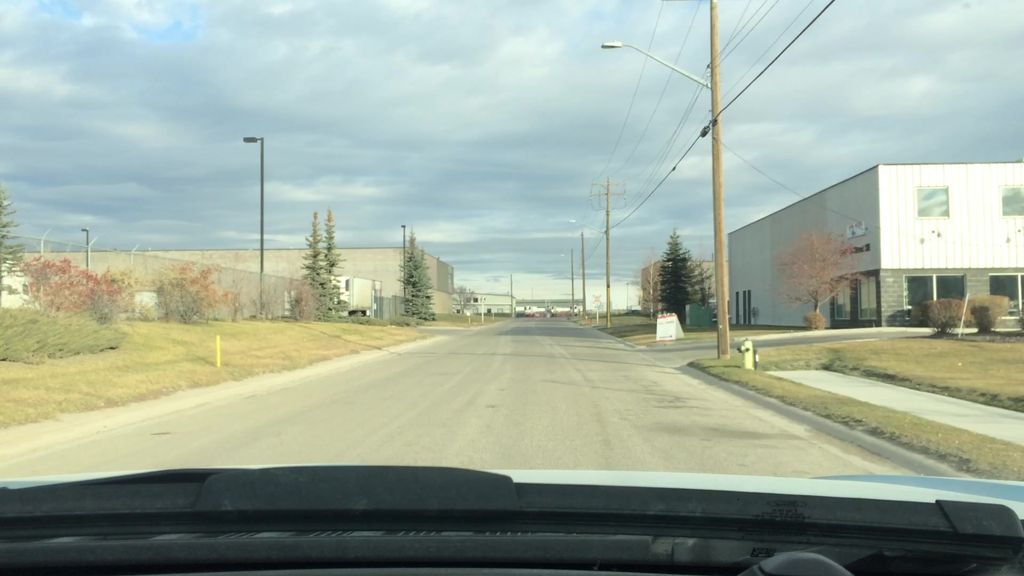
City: calgary